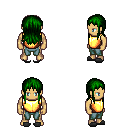
a pixel art fantasy rpg character, male body template, human, tanned skin, gold chest armor, teal pants, green unkempt hairstyle, gray slippers, four views (front, back, left, right), 2x2 character sprite sheet, small pixel art, hard edges, no anti-aliasing